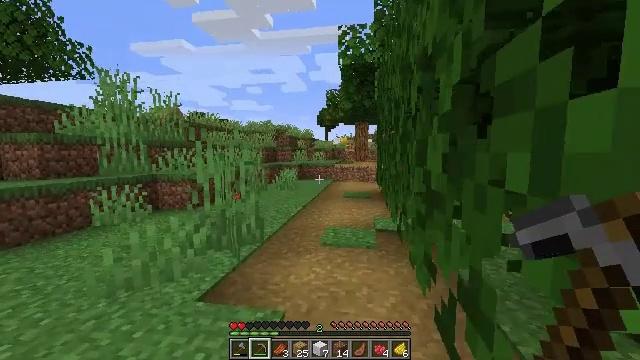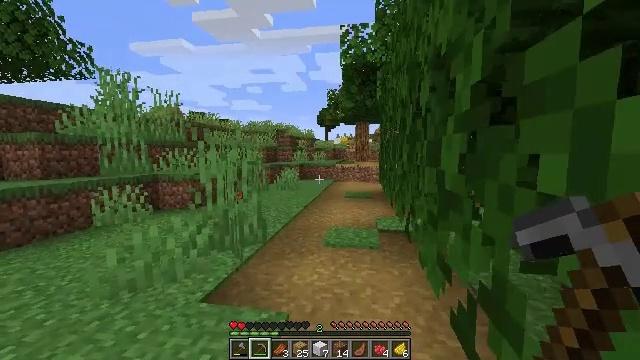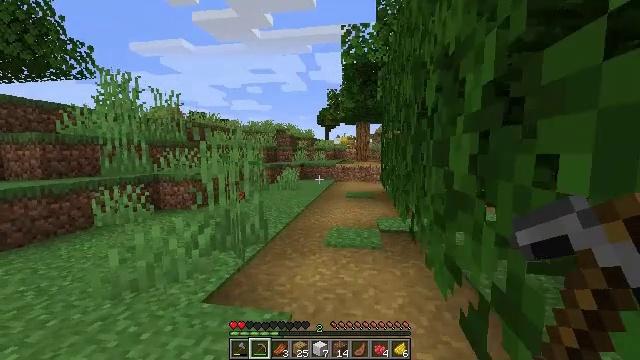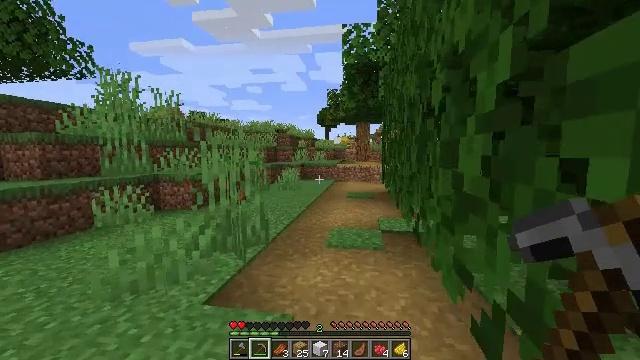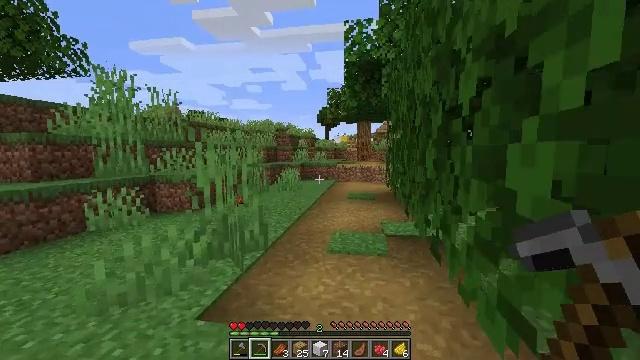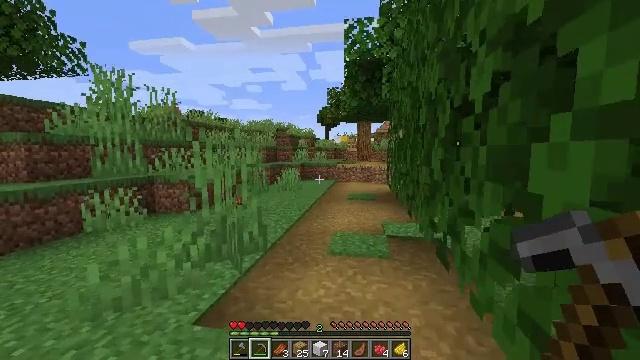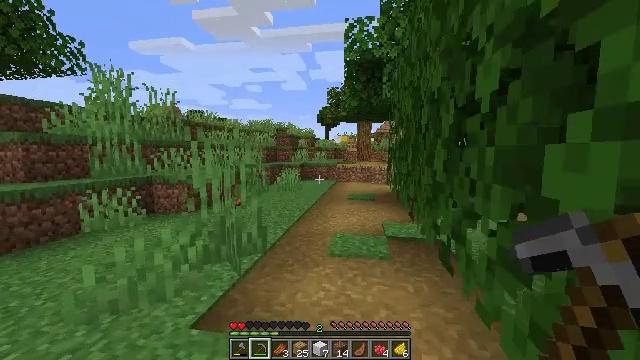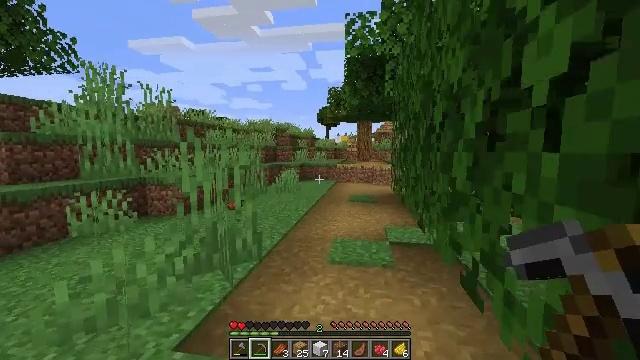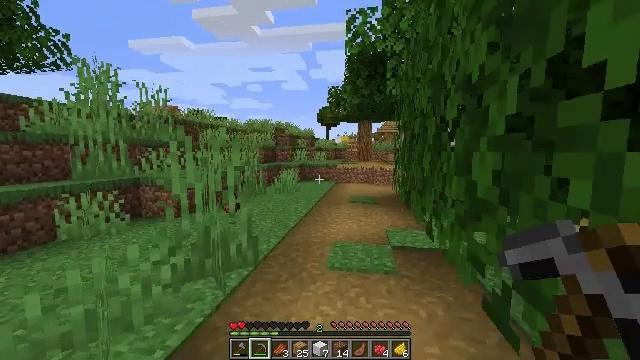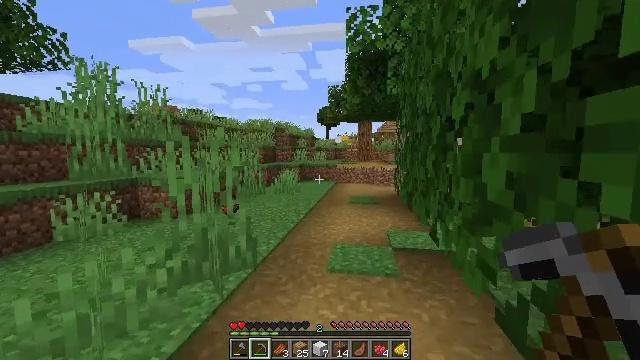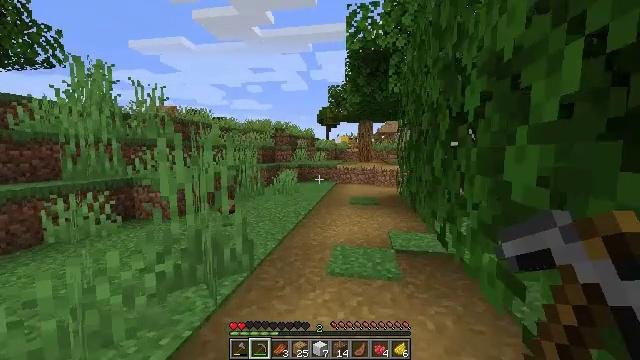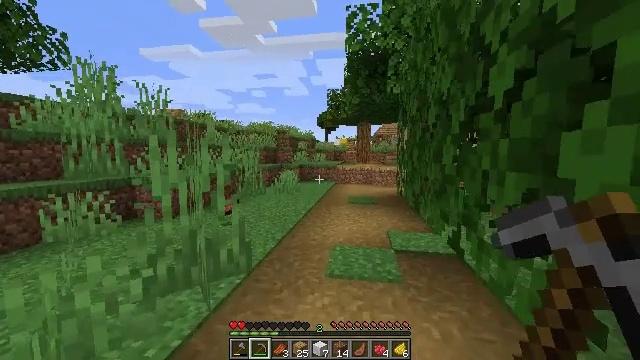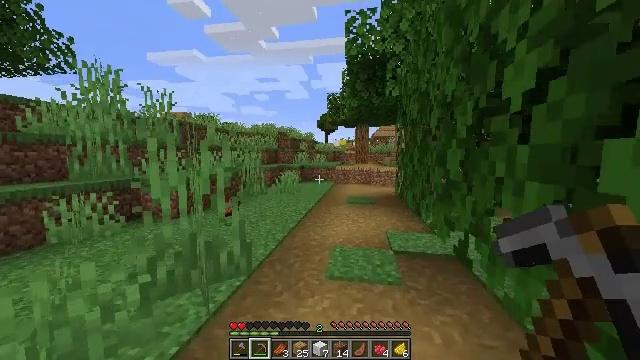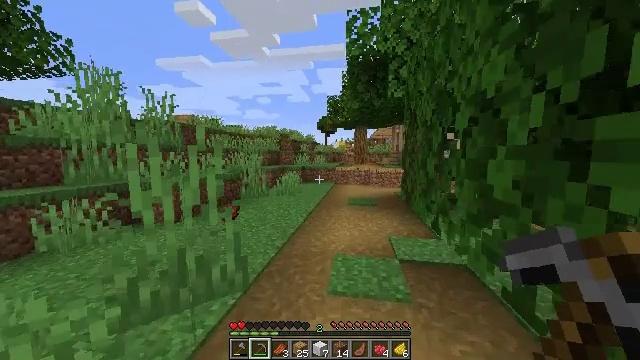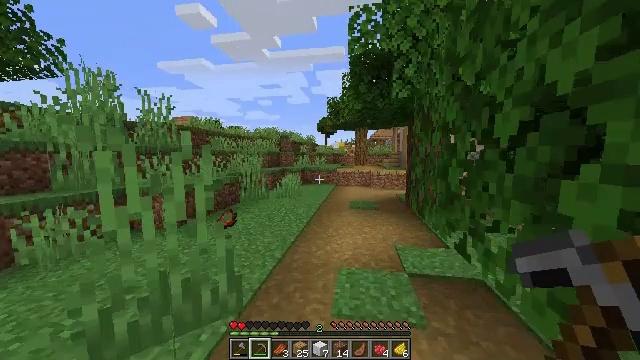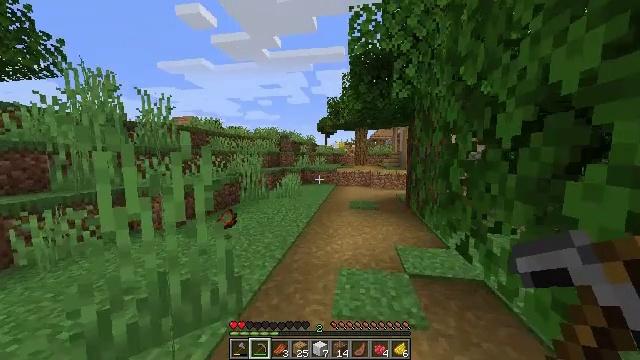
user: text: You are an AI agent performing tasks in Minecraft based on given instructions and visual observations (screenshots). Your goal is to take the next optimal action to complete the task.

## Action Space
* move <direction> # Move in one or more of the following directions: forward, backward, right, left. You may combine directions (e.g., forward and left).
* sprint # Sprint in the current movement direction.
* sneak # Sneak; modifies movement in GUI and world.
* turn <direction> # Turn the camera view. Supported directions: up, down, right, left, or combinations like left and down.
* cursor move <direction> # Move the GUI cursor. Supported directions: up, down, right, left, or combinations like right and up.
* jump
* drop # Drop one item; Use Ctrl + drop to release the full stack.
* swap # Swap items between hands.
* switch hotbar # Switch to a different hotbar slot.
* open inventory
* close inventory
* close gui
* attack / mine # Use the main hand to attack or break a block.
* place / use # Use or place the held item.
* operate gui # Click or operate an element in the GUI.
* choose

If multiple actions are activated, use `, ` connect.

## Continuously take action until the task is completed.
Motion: motion action
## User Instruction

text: Gather white wool from a build.
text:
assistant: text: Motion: move forward
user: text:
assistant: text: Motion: move forward
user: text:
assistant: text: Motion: move forward
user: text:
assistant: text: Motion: move forward
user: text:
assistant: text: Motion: no_op
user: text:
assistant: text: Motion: move forward
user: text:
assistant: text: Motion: move forward
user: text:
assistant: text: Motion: move forward
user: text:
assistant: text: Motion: no_op
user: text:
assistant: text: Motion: move forward
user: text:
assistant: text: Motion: move forward
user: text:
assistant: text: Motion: move forward
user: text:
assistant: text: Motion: move forward
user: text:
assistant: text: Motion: move forward
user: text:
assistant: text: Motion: move forward
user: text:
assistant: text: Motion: move forward
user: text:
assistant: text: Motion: move forward
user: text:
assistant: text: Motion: move forward
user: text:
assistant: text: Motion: move forward
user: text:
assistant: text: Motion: move forward
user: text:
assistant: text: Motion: move forward
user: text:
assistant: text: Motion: move forward
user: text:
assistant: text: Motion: move forward, turn left
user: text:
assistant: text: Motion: move forward, turn left
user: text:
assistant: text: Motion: move forward
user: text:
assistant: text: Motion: move forward, turn right and down
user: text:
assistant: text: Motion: move forward, turn right
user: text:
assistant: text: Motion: move forward, turn right and up
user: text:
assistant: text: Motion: move forward, turn right and up
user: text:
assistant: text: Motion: move forward